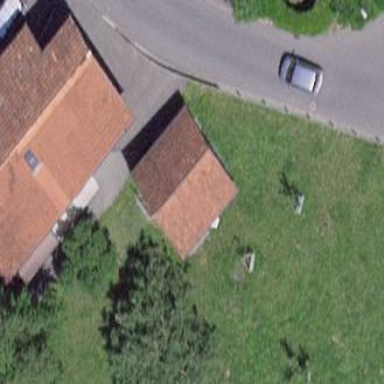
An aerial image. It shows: Shed building.